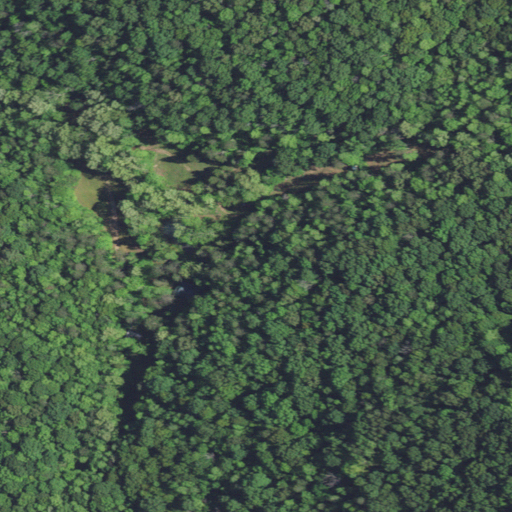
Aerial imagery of valley in Kentucky named Fred Hollow containing deciduous forest, mixed forest, and open development